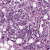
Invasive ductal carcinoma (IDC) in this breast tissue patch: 1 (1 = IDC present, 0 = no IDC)